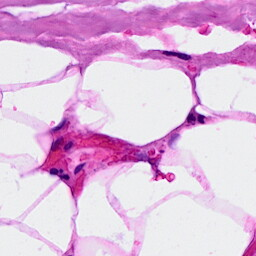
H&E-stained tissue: Breast